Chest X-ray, PA view. Patient: 66 years old, sex M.
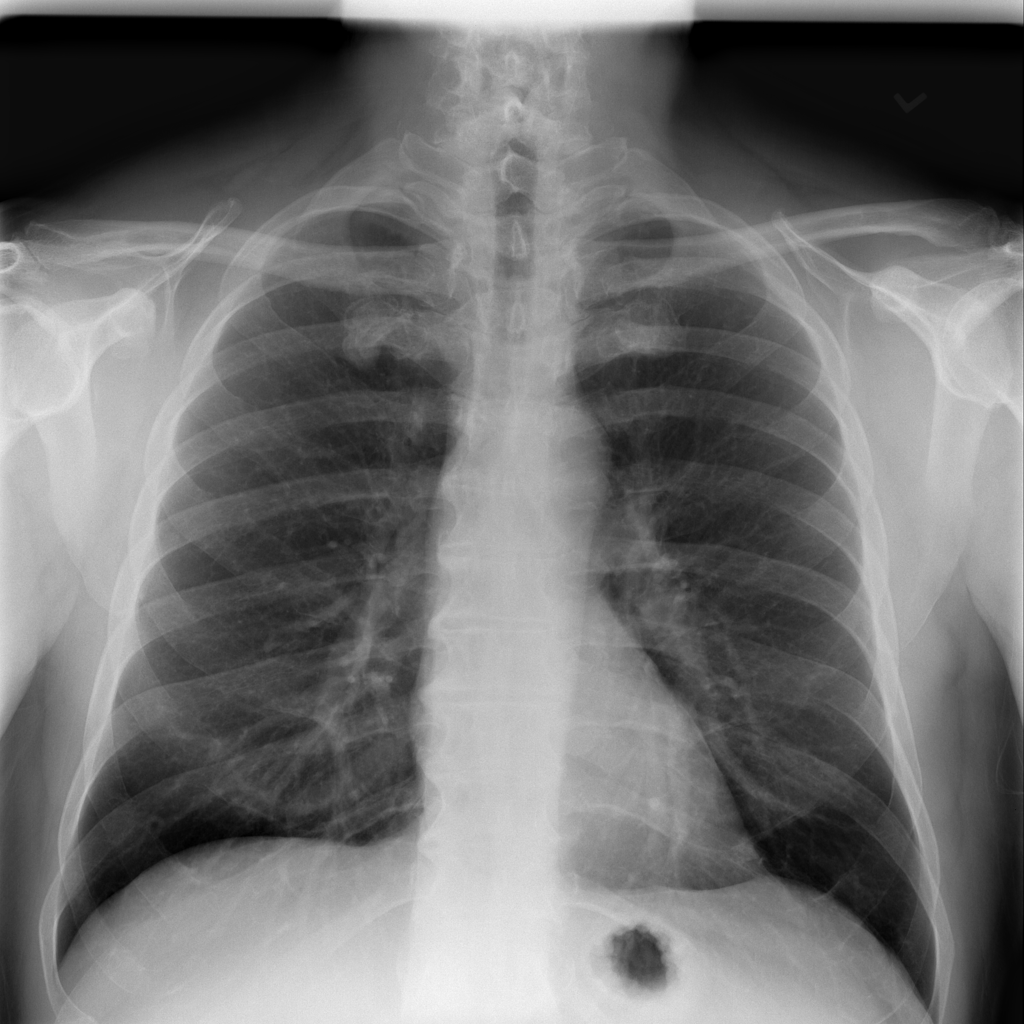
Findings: No Finding